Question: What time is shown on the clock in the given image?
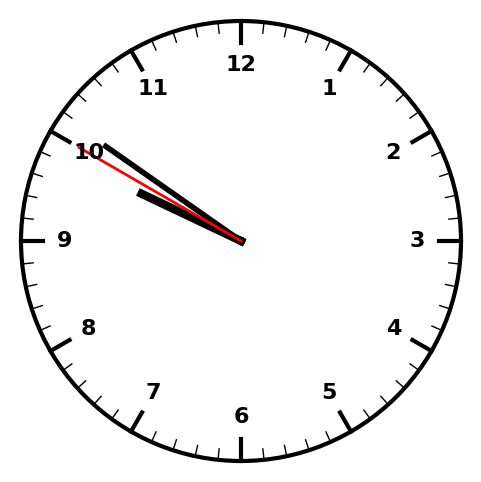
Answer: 09:50:50